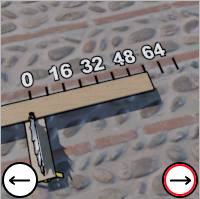
Task: length
Answer: 56
First scale value: 16.0